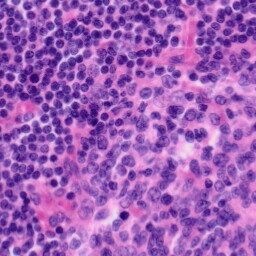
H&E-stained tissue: Tonsil